Question:
Boxes are some objects(button, label, textarea). Green's size is dynamic. Especially I have a problem with the blue box stick to bottom.
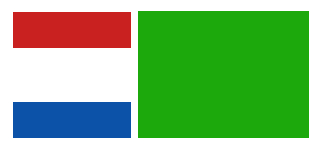
Answer: <URL>
The main problem here is that the left-hand column doesn't know how tall the right-hand column is.
You can put them in a parent together (which will wrap both columns), but the left-hand column will not know the height of the parent because a child element can only expand to the height of a parent element if the parent element's height is explicitly set.
Also, there are two distinct columns here, so I wanted to try and group them as close to the way they appear as possible. Putting the left column inside the right column (the green box) doesn't accurately represent how this is structured.
HTML:
'''
<div id="container">
<div id="labelDiv">
<label>I'm a label.</label>
<p>Text area, whatevs.</p>
</div>
<button>Hello</button>
<div id="greenBox">
<p>Green box text.</p>
</div>
</div>
'''
CSS:
'''
#container {
width: 610px;
overflow: hidden;
position: relative;
}
#labelDiv {
width: 300px;
float: left;
}
button {
position: absolute;
bottom: 0;
left: 0;
}
#greenBox {
width: 310px;
float: left;
}
'''
So everything on the left (other than the button) is floated left, and the green box is also floated left. Great so far, but the the button needs to know how tall the entire box is so that it can attach itself to the bottom. So, we set 'overflow' to 'hidden' on the outer container so that it wraps around the floated elements, and absolutely positioning the button to the bottom of this aligns it exactly with the bottom of the tallest inner element (the green box).
I'd also recommend setting some 'margin-bottom' on '#labelDiv' so that it doesn't cover up the button.